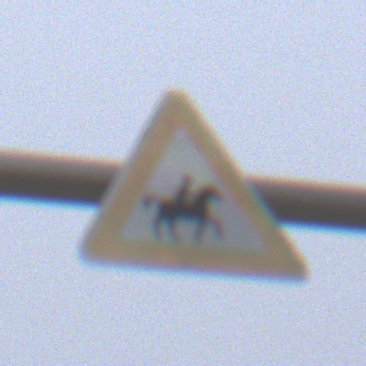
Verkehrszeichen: ReiterLinks
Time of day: MorningAfternoon
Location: Outdoor (RoadRail)
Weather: Overcast
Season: NotSpecified
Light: Natural